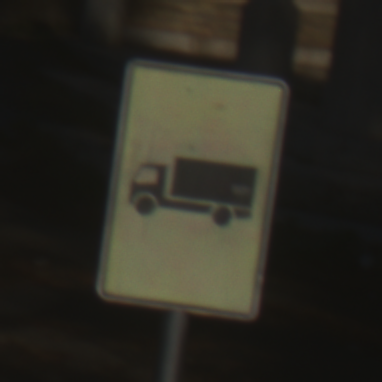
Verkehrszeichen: KFZZulaessigeGesamtmasse3Komma5TOhnePfeilsymbol
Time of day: MorningAfternoon
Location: Outdoor (Suburban)
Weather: Clear
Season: NotSpecified
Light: Natural